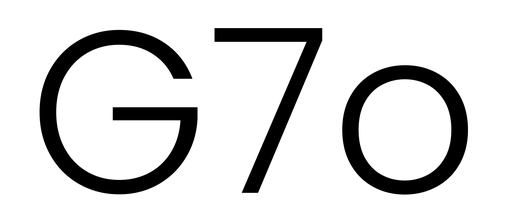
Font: Poppins-Light